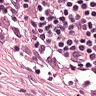
Metastatic tissue present: no